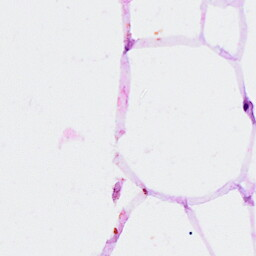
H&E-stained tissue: Breast